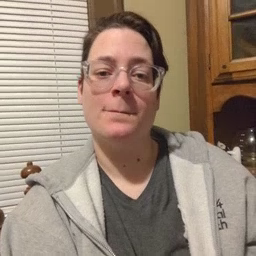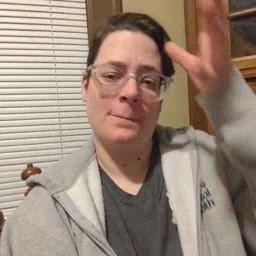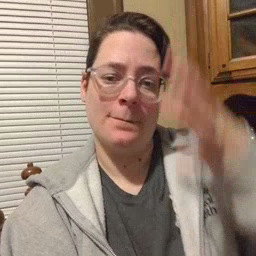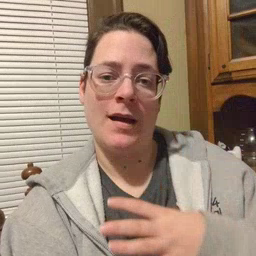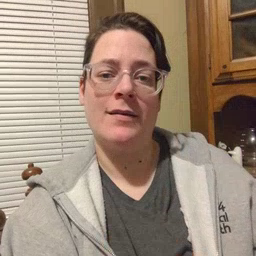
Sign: man